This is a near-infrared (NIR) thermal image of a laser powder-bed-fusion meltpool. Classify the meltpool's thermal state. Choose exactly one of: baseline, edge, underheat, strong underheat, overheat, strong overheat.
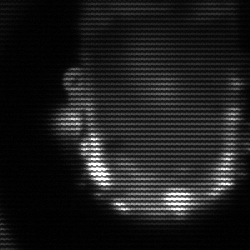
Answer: baseline